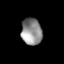
Tissue: lung
Cell type: Epithelial cells
Senescence score: 0.2333
Nuclear area (px): 542
Mean DAPI intensity: 142.389